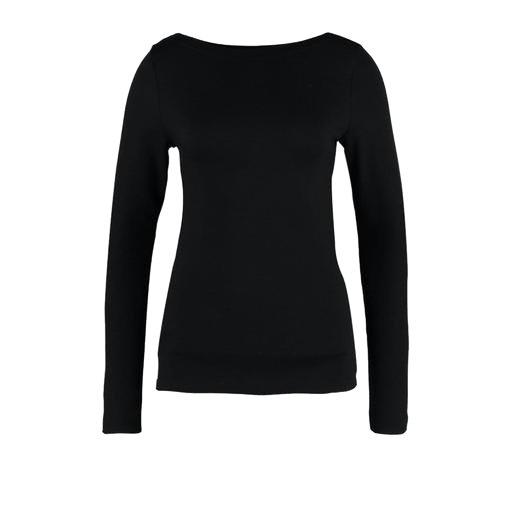
black women's long sleeve t-shirt, black women's long sleeve top, black round neck long sleeve t-shirt, white background